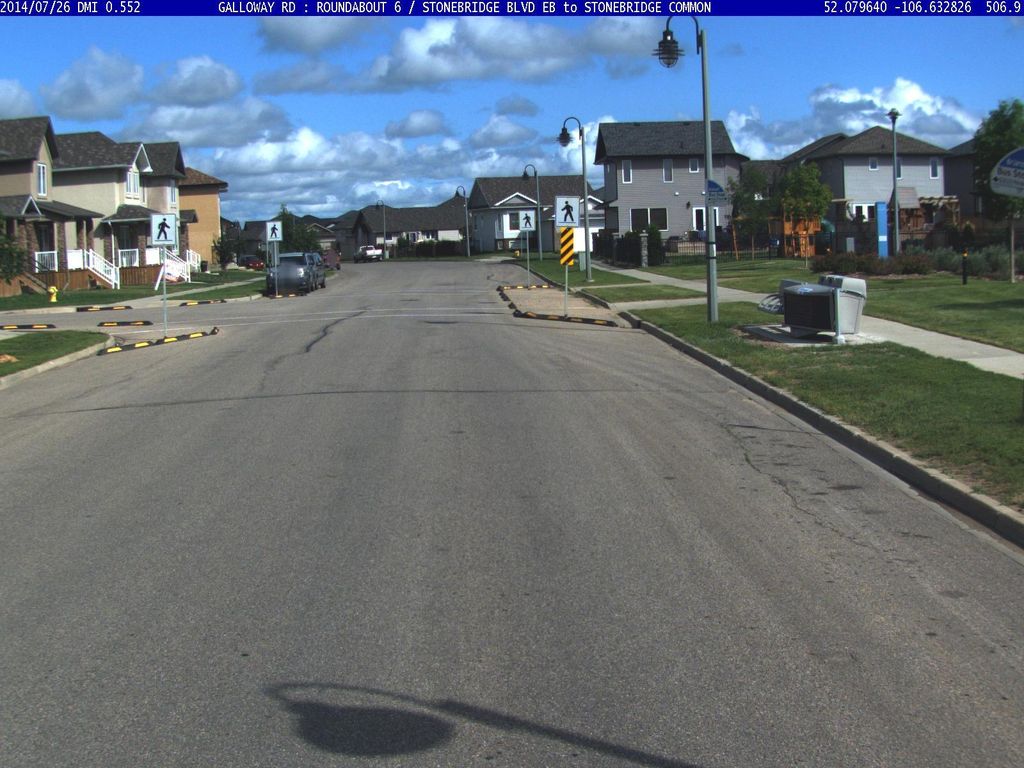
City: saskatoon